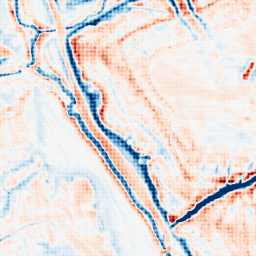
Category: edge_preserving
Decomposition family: bilateral
Decomposition parameters: d: 21
sigma_color: 75
sigma_space: 50
Upsampling method: sinc_hamming
Upsampling parameters: scale: 8
kernel_size: 8
Upsampling scale: 8